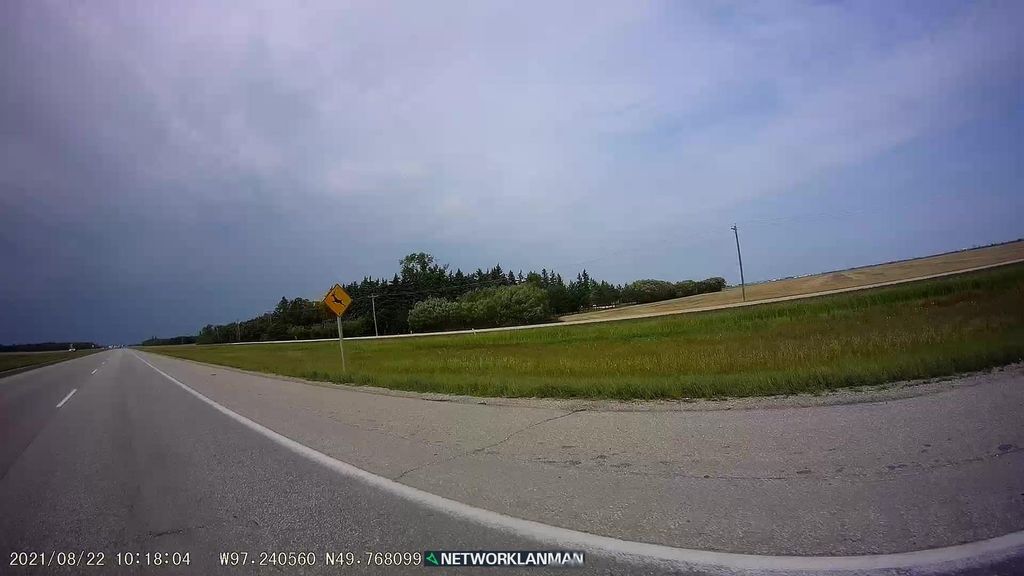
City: winnipeg